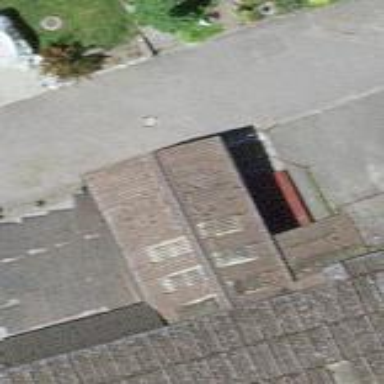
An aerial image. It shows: Stable building.